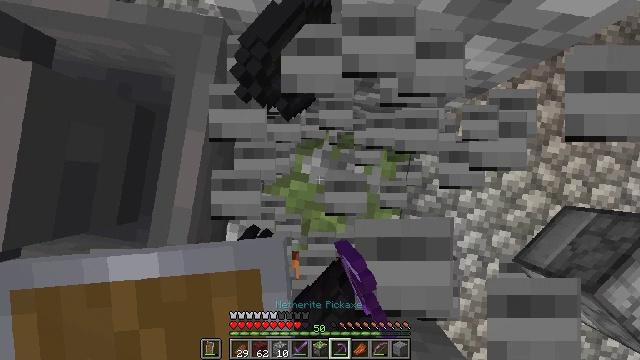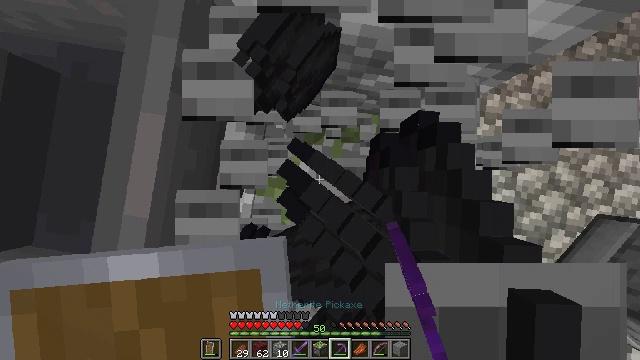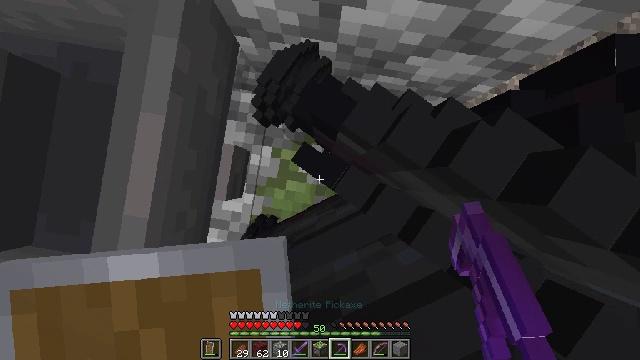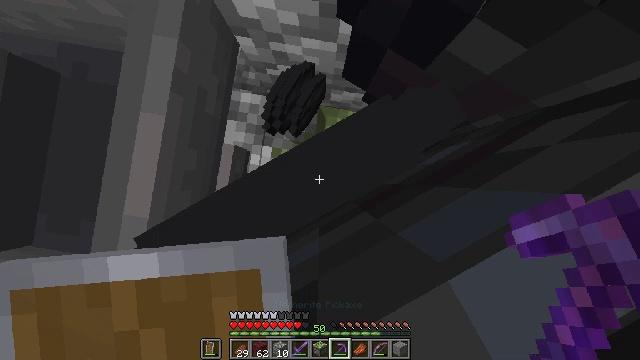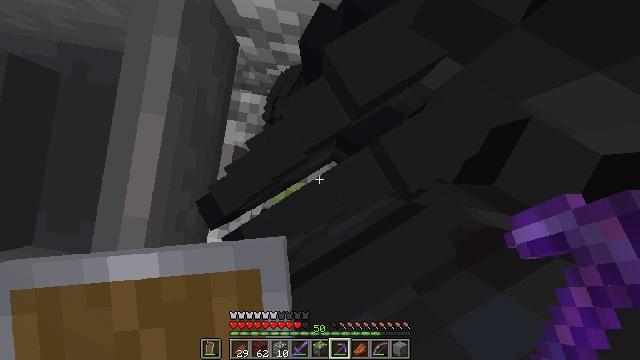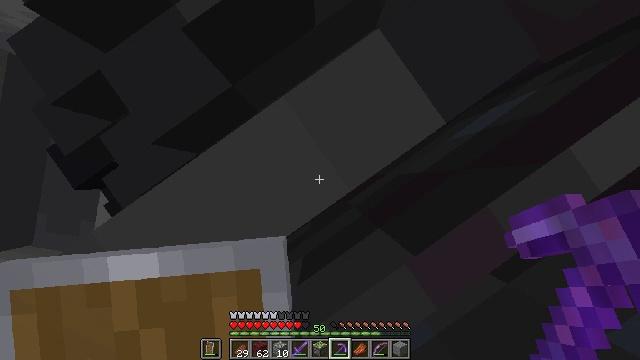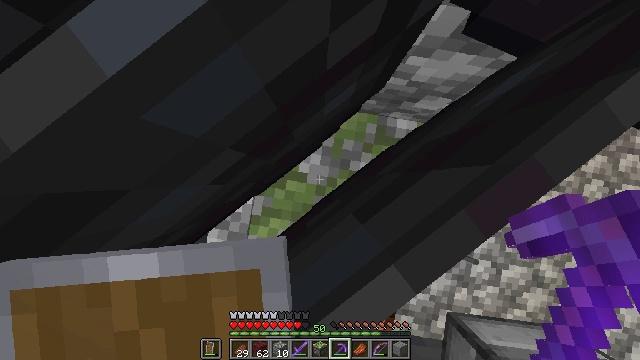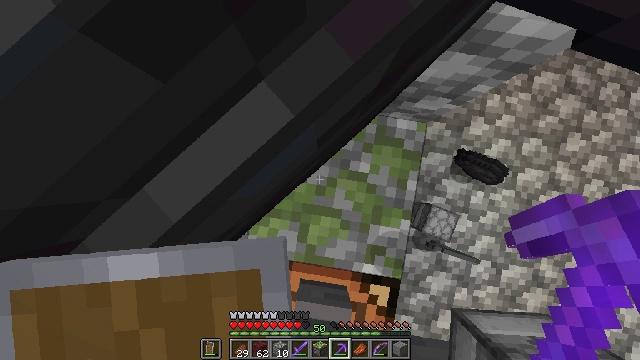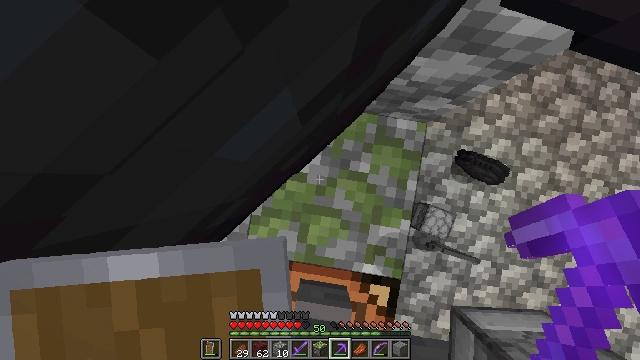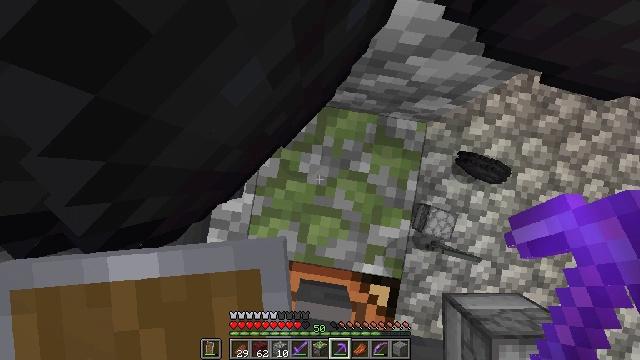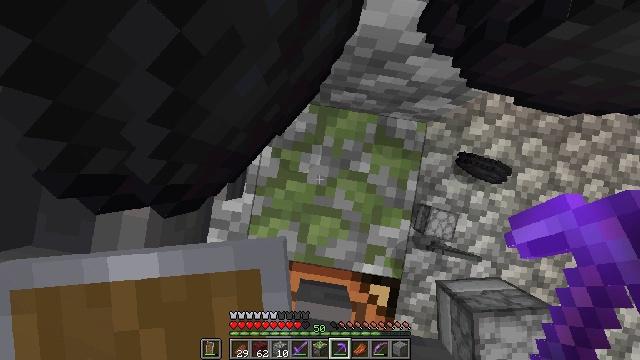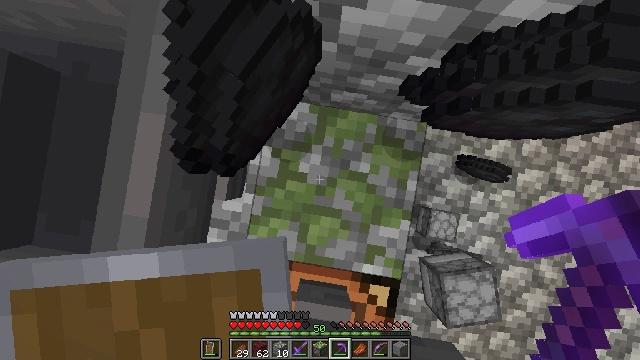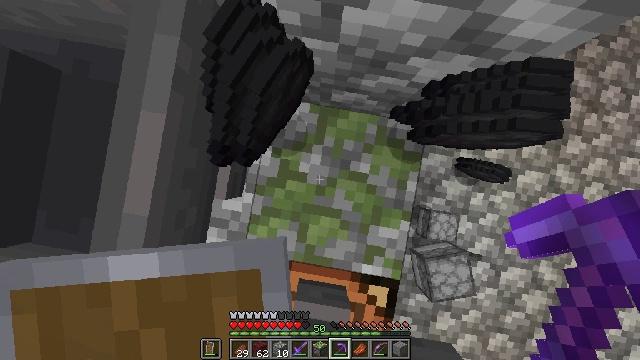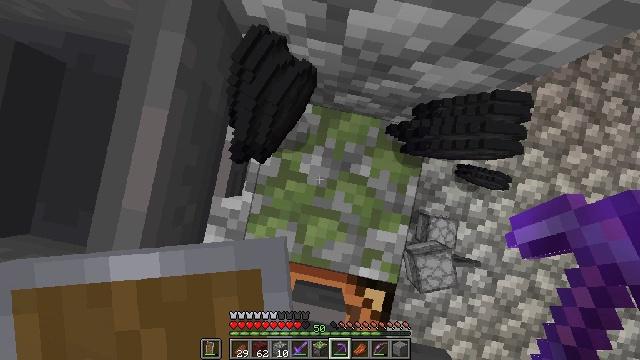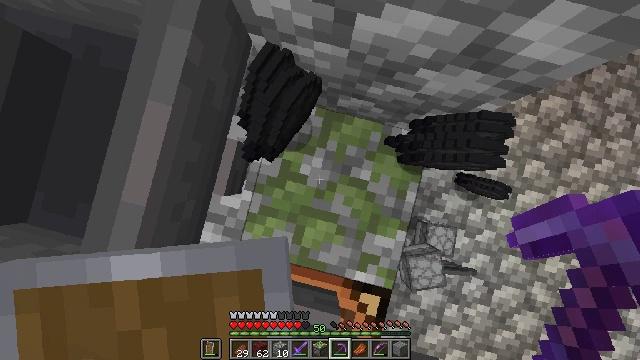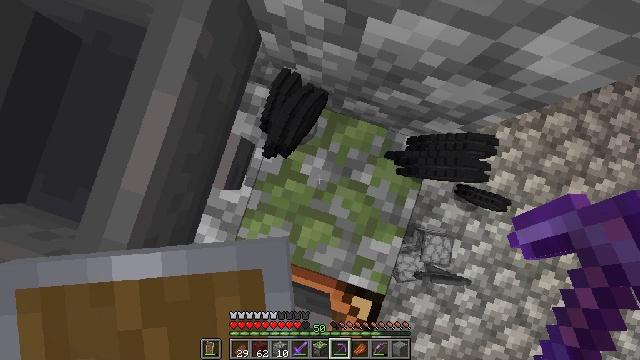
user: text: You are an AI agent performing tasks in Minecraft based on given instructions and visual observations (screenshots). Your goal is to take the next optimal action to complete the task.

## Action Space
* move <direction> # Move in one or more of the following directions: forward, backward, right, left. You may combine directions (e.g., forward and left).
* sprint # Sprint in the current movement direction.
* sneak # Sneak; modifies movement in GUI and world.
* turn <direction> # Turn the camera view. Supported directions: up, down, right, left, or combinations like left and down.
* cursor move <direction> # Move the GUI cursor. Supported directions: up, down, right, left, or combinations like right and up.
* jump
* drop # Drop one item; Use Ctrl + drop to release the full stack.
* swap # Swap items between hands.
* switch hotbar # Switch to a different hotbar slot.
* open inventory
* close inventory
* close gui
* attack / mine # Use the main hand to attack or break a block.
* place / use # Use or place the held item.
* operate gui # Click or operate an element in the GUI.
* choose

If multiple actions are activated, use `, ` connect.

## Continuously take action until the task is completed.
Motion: motion action
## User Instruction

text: Break the hopper to reuse it.
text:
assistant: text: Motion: no_op
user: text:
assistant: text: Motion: no_op
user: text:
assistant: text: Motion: no_op
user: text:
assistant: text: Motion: no_op
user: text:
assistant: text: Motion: no_op
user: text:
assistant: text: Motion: no_op
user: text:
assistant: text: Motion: no_op
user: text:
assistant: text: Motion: no_op
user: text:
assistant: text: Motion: no_op
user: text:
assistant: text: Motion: no_op
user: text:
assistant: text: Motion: no_op
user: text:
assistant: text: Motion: no_op
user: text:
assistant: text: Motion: turn left
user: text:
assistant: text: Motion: turn left
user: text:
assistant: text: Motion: turn left
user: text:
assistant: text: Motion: turn left
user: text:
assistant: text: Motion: turn left
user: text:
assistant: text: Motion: turn left
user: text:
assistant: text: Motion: move back, turn left
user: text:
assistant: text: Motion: move back and move right, turn left
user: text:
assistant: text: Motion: move back and move right, turn left
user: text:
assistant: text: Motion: move back and move right, turn left
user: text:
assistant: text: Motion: move back and move right, turn left and up
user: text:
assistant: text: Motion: move back and move right, turn left and up
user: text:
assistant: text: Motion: turn left and up
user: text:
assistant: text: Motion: turn left and up
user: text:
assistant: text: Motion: turn left and up
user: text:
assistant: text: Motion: turn up
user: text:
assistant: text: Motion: turn up
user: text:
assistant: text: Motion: no_op